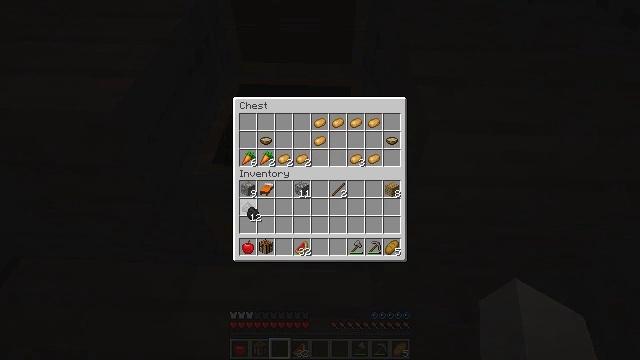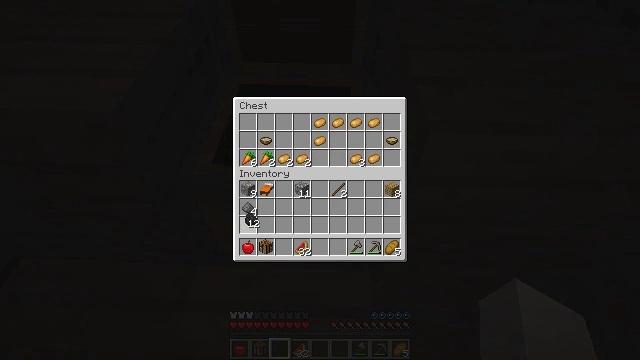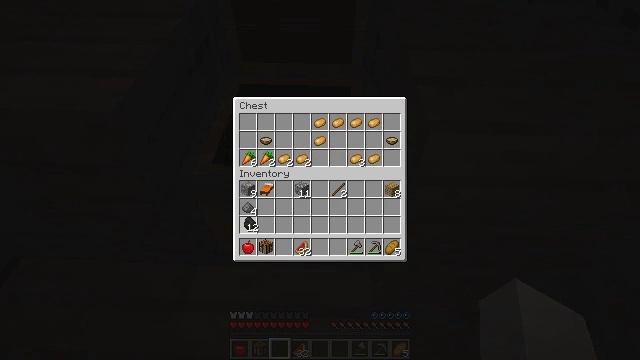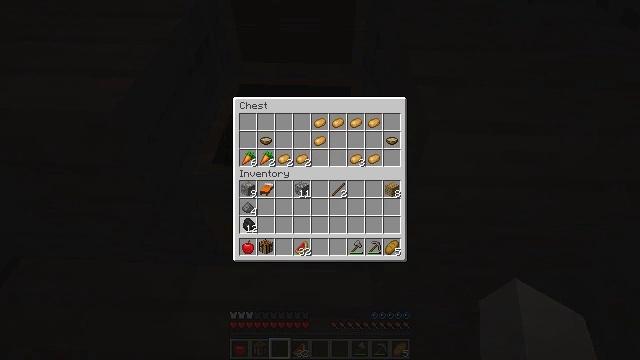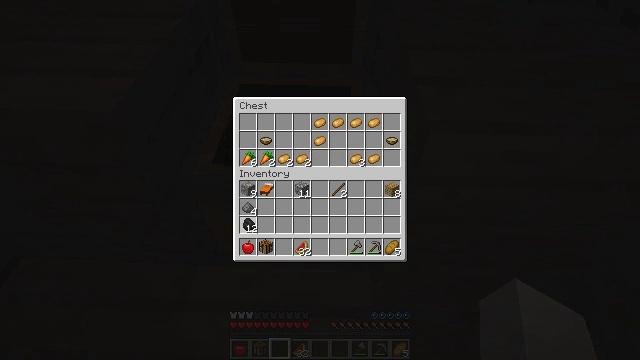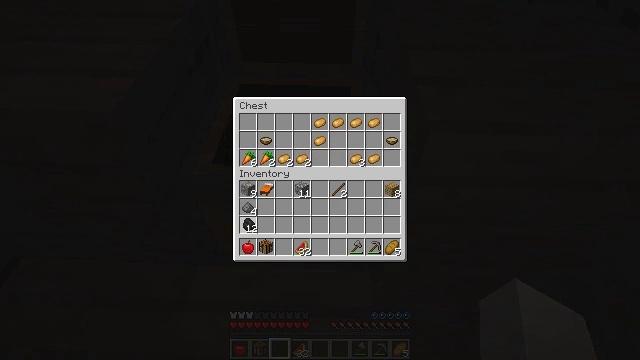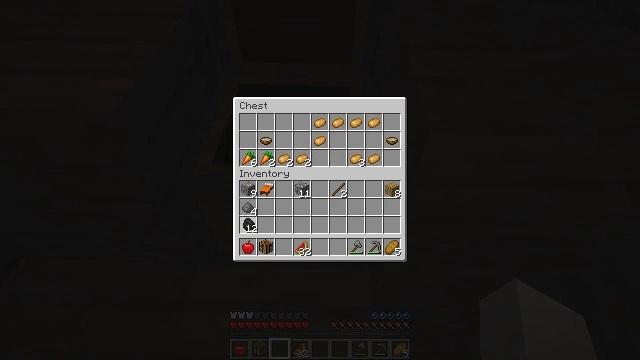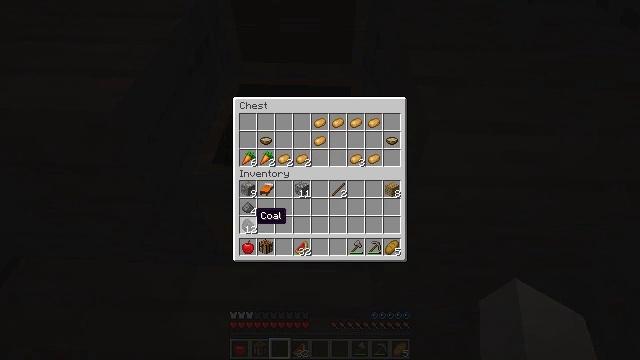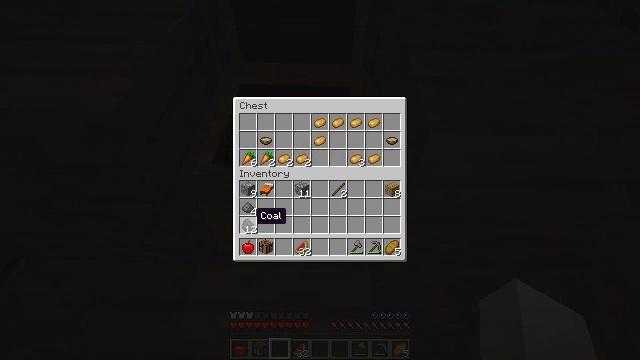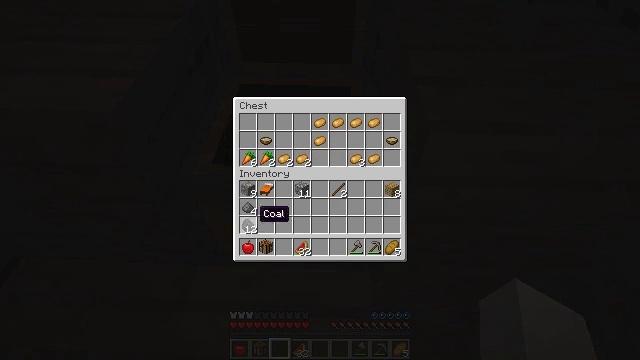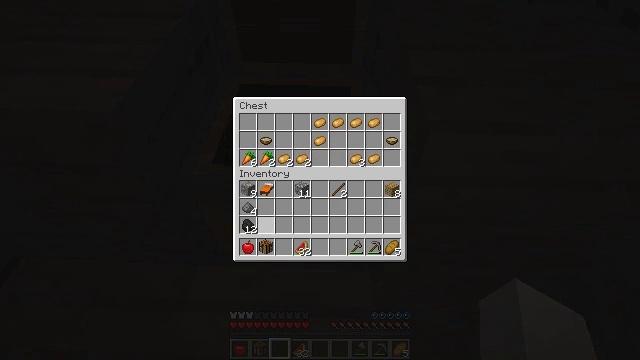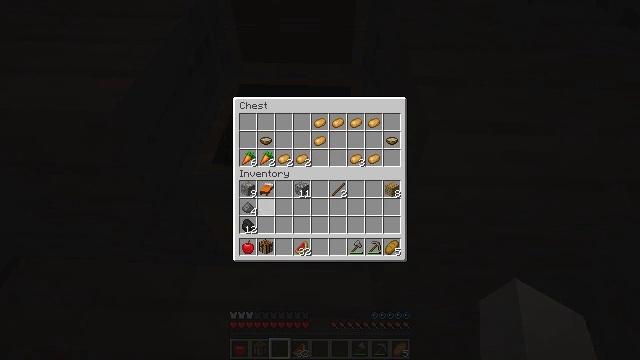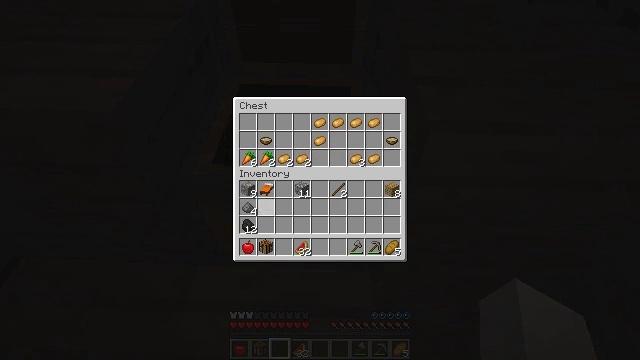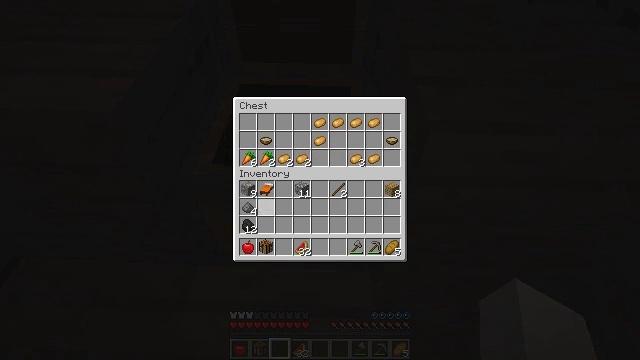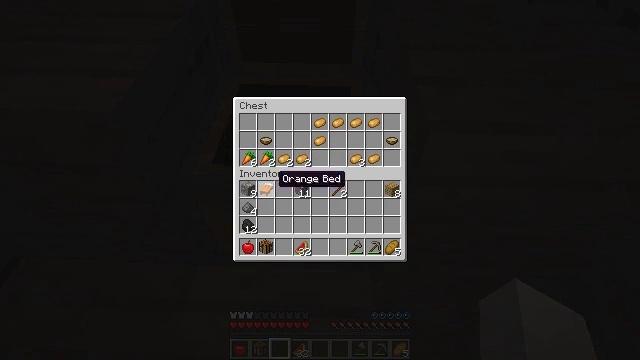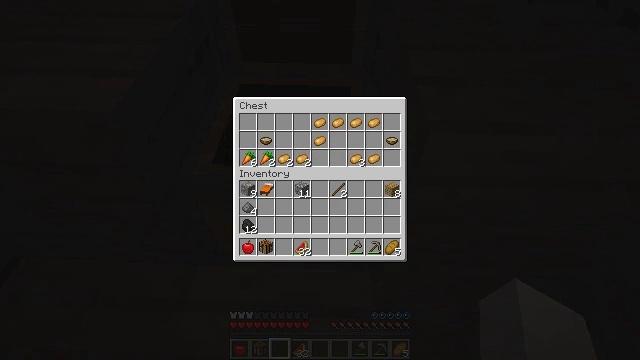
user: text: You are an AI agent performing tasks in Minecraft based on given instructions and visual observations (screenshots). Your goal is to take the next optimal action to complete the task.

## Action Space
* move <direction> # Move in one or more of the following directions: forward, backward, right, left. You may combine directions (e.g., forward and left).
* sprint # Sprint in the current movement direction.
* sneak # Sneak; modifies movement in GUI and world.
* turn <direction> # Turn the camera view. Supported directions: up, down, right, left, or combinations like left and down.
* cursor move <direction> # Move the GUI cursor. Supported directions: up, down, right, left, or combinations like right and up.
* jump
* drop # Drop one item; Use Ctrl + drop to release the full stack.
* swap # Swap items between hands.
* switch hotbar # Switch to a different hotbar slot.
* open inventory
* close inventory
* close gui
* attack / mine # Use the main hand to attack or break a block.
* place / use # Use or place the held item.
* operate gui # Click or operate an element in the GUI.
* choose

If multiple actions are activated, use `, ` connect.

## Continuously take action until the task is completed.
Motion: motion action
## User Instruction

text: Break the acacia fence to collect it.
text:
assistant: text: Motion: no_op
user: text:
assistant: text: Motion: no_op
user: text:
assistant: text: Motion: no_op
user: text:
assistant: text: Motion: operate gui
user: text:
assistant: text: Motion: operate gui
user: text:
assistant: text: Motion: operate gui
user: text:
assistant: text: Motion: no_op
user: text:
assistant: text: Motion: no_op
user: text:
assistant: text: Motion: no_op
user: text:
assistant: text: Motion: no_op
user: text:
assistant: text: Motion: cursor move right and up
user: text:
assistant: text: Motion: no_op
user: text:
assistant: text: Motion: no_op
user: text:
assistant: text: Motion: cursor move up
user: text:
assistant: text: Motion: cursor move up
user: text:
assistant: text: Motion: no_op
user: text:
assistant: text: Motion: cursor move left
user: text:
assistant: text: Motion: cursor move left
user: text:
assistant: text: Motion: sneak
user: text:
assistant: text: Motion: sneak
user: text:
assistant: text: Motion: sneak
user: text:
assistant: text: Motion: sneak, operate gui
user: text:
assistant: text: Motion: sneak, operate gui
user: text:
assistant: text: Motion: sneak, cursor move right
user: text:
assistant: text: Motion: sneak
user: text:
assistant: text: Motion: sneak
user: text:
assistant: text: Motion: sneak, operate gui
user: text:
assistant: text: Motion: sneak, operate gui
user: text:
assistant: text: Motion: sneak
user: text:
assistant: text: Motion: sneak